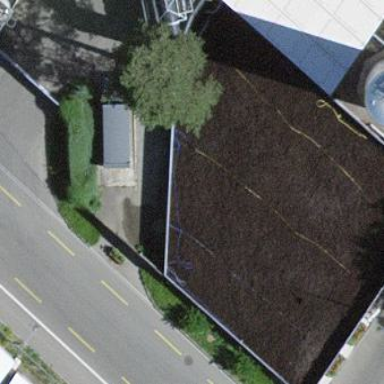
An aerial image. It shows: Service building.